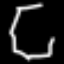
Label: octagon